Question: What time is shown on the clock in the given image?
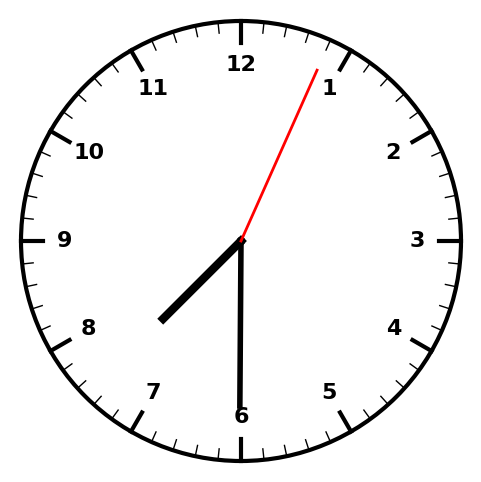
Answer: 07:30:04